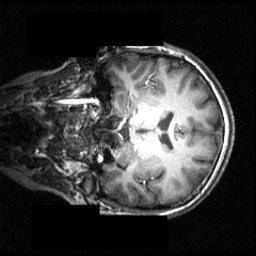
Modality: T1w
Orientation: coronal
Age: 20
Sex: female
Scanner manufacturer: siemens
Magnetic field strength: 3.951 T
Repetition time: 1.5 s
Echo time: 0.00335 s